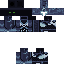
A male skeleton skin with dark skin, wearing brown helmet dressed in a black armor chest and black pants, featuring a closed mouth.